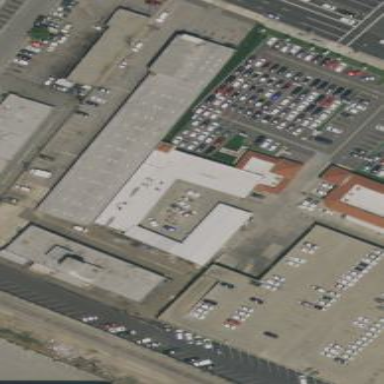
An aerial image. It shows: Commercial building used for car-related activities.